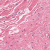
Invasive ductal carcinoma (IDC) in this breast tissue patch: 0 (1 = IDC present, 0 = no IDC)